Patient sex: M
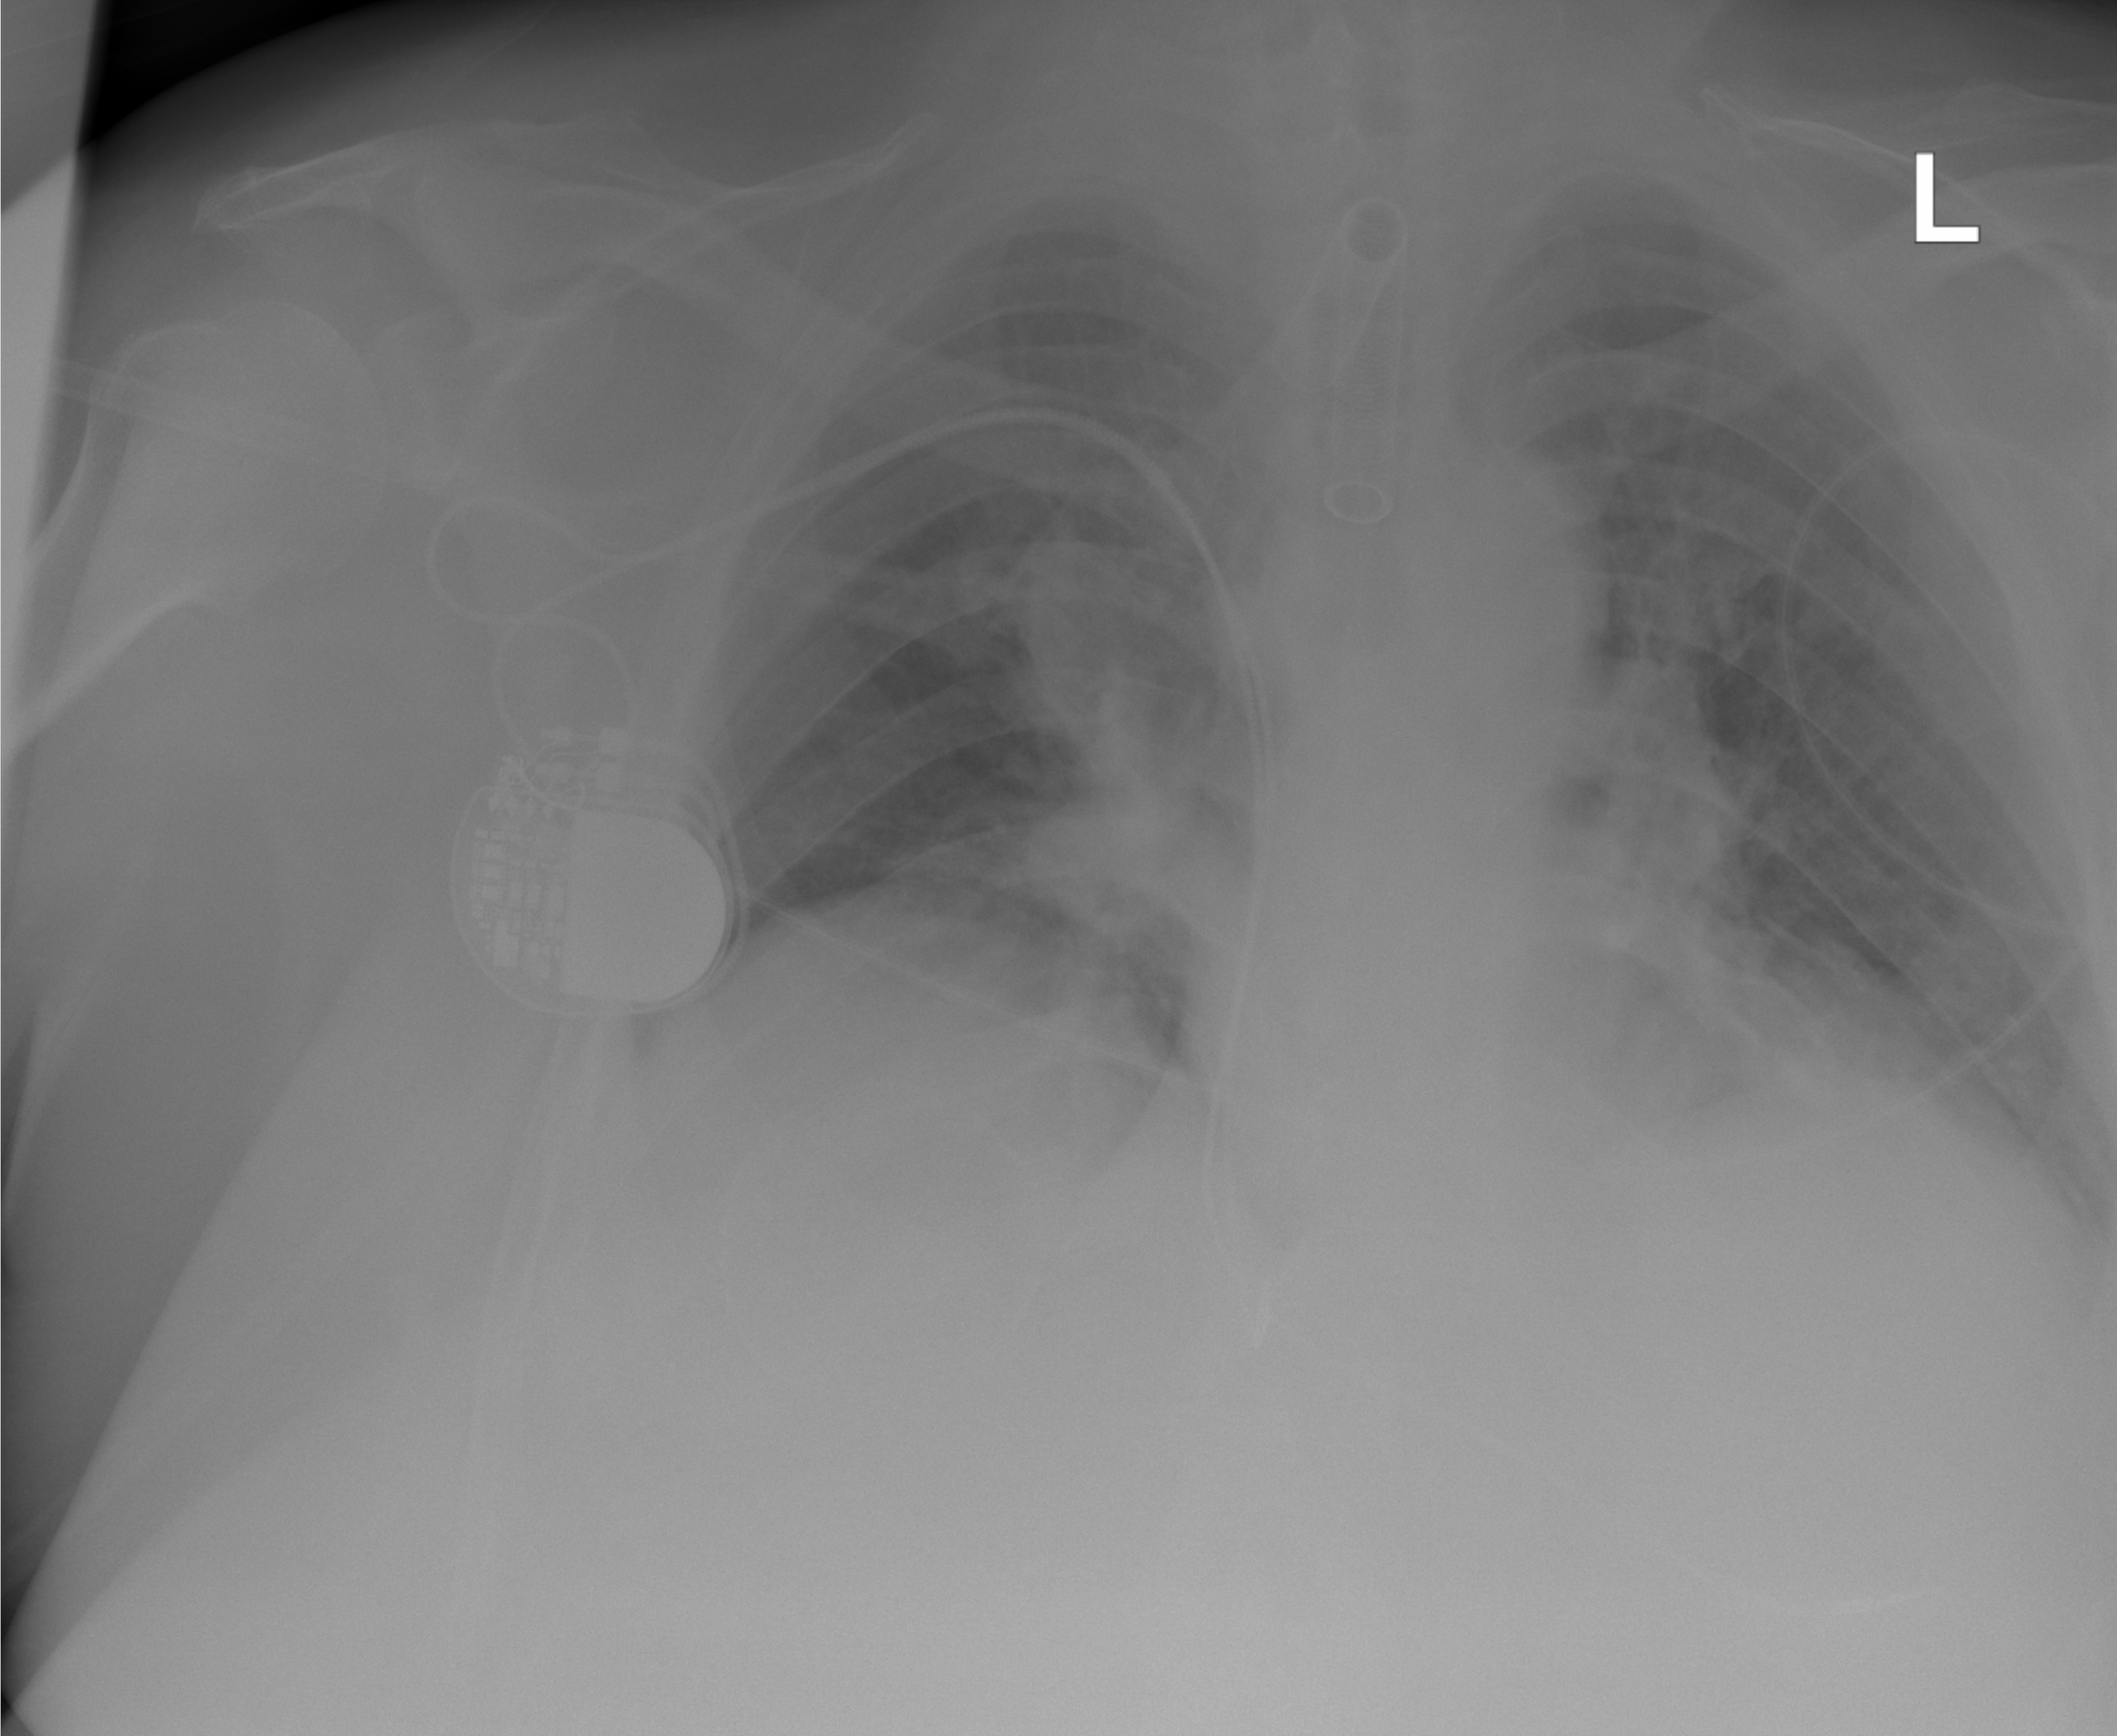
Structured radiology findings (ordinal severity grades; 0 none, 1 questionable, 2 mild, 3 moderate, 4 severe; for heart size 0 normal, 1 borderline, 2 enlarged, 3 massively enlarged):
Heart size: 2
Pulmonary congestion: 2
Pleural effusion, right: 1
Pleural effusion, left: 1
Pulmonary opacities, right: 0
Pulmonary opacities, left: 2
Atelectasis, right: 2
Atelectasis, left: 2